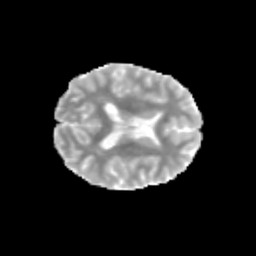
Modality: MD
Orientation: axial
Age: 12
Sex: female
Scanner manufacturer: siemens
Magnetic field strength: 3 T
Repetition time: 3.8 s
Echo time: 0.07 s